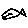
Label: fish